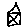
Label: house